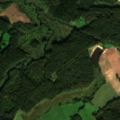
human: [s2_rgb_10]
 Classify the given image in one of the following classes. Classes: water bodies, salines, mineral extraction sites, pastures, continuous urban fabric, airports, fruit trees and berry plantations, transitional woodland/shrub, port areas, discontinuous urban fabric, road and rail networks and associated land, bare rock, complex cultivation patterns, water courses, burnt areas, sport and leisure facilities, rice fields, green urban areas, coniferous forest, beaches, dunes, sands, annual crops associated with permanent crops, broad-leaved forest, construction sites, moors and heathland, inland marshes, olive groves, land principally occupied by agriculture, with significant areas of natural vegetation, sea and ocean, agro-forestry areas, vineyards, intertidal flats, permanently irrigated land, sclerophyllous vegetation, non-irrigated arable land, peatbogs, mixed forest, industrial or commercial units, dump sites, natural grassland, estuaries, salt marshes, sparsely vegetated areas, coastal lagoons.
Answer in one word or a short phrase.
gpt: pastures, complex cultivation patterns, coniferous forest, mixed forest